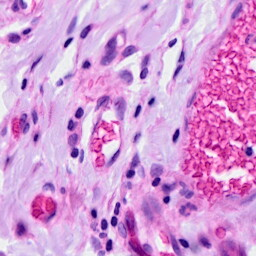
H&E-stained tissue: Ovarian